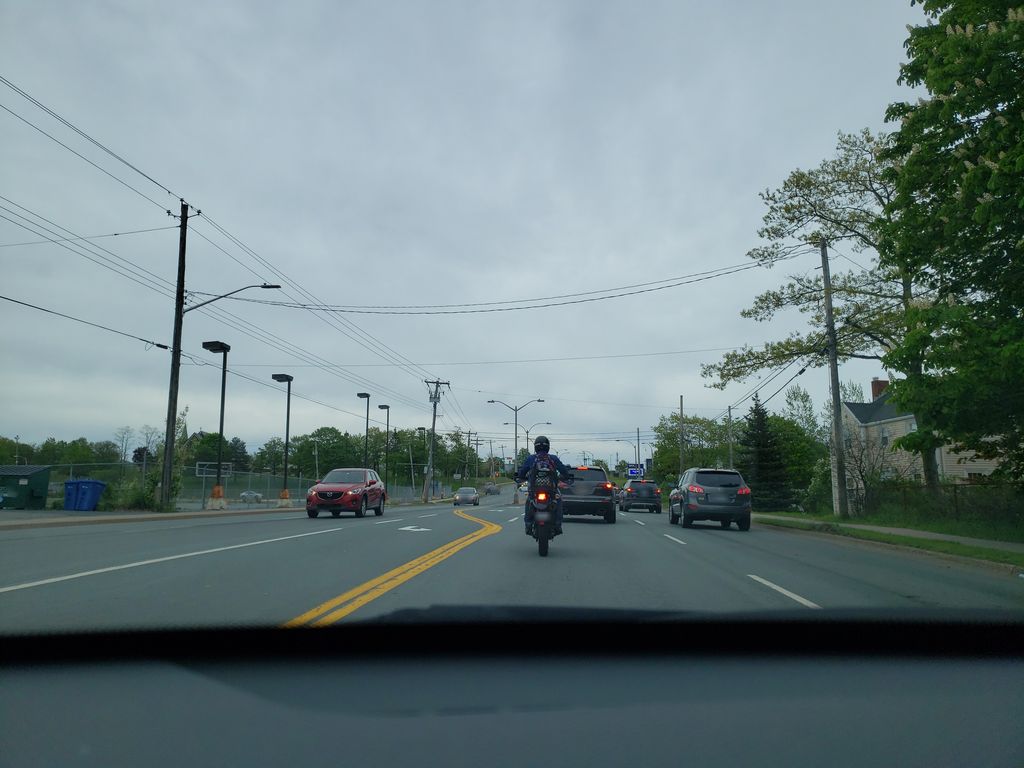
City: halifax